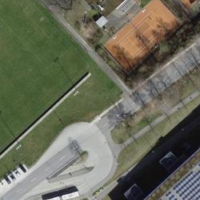
EUNIS habitat code: 53
Species observed at this site:
Trifolium pratense